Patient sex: M
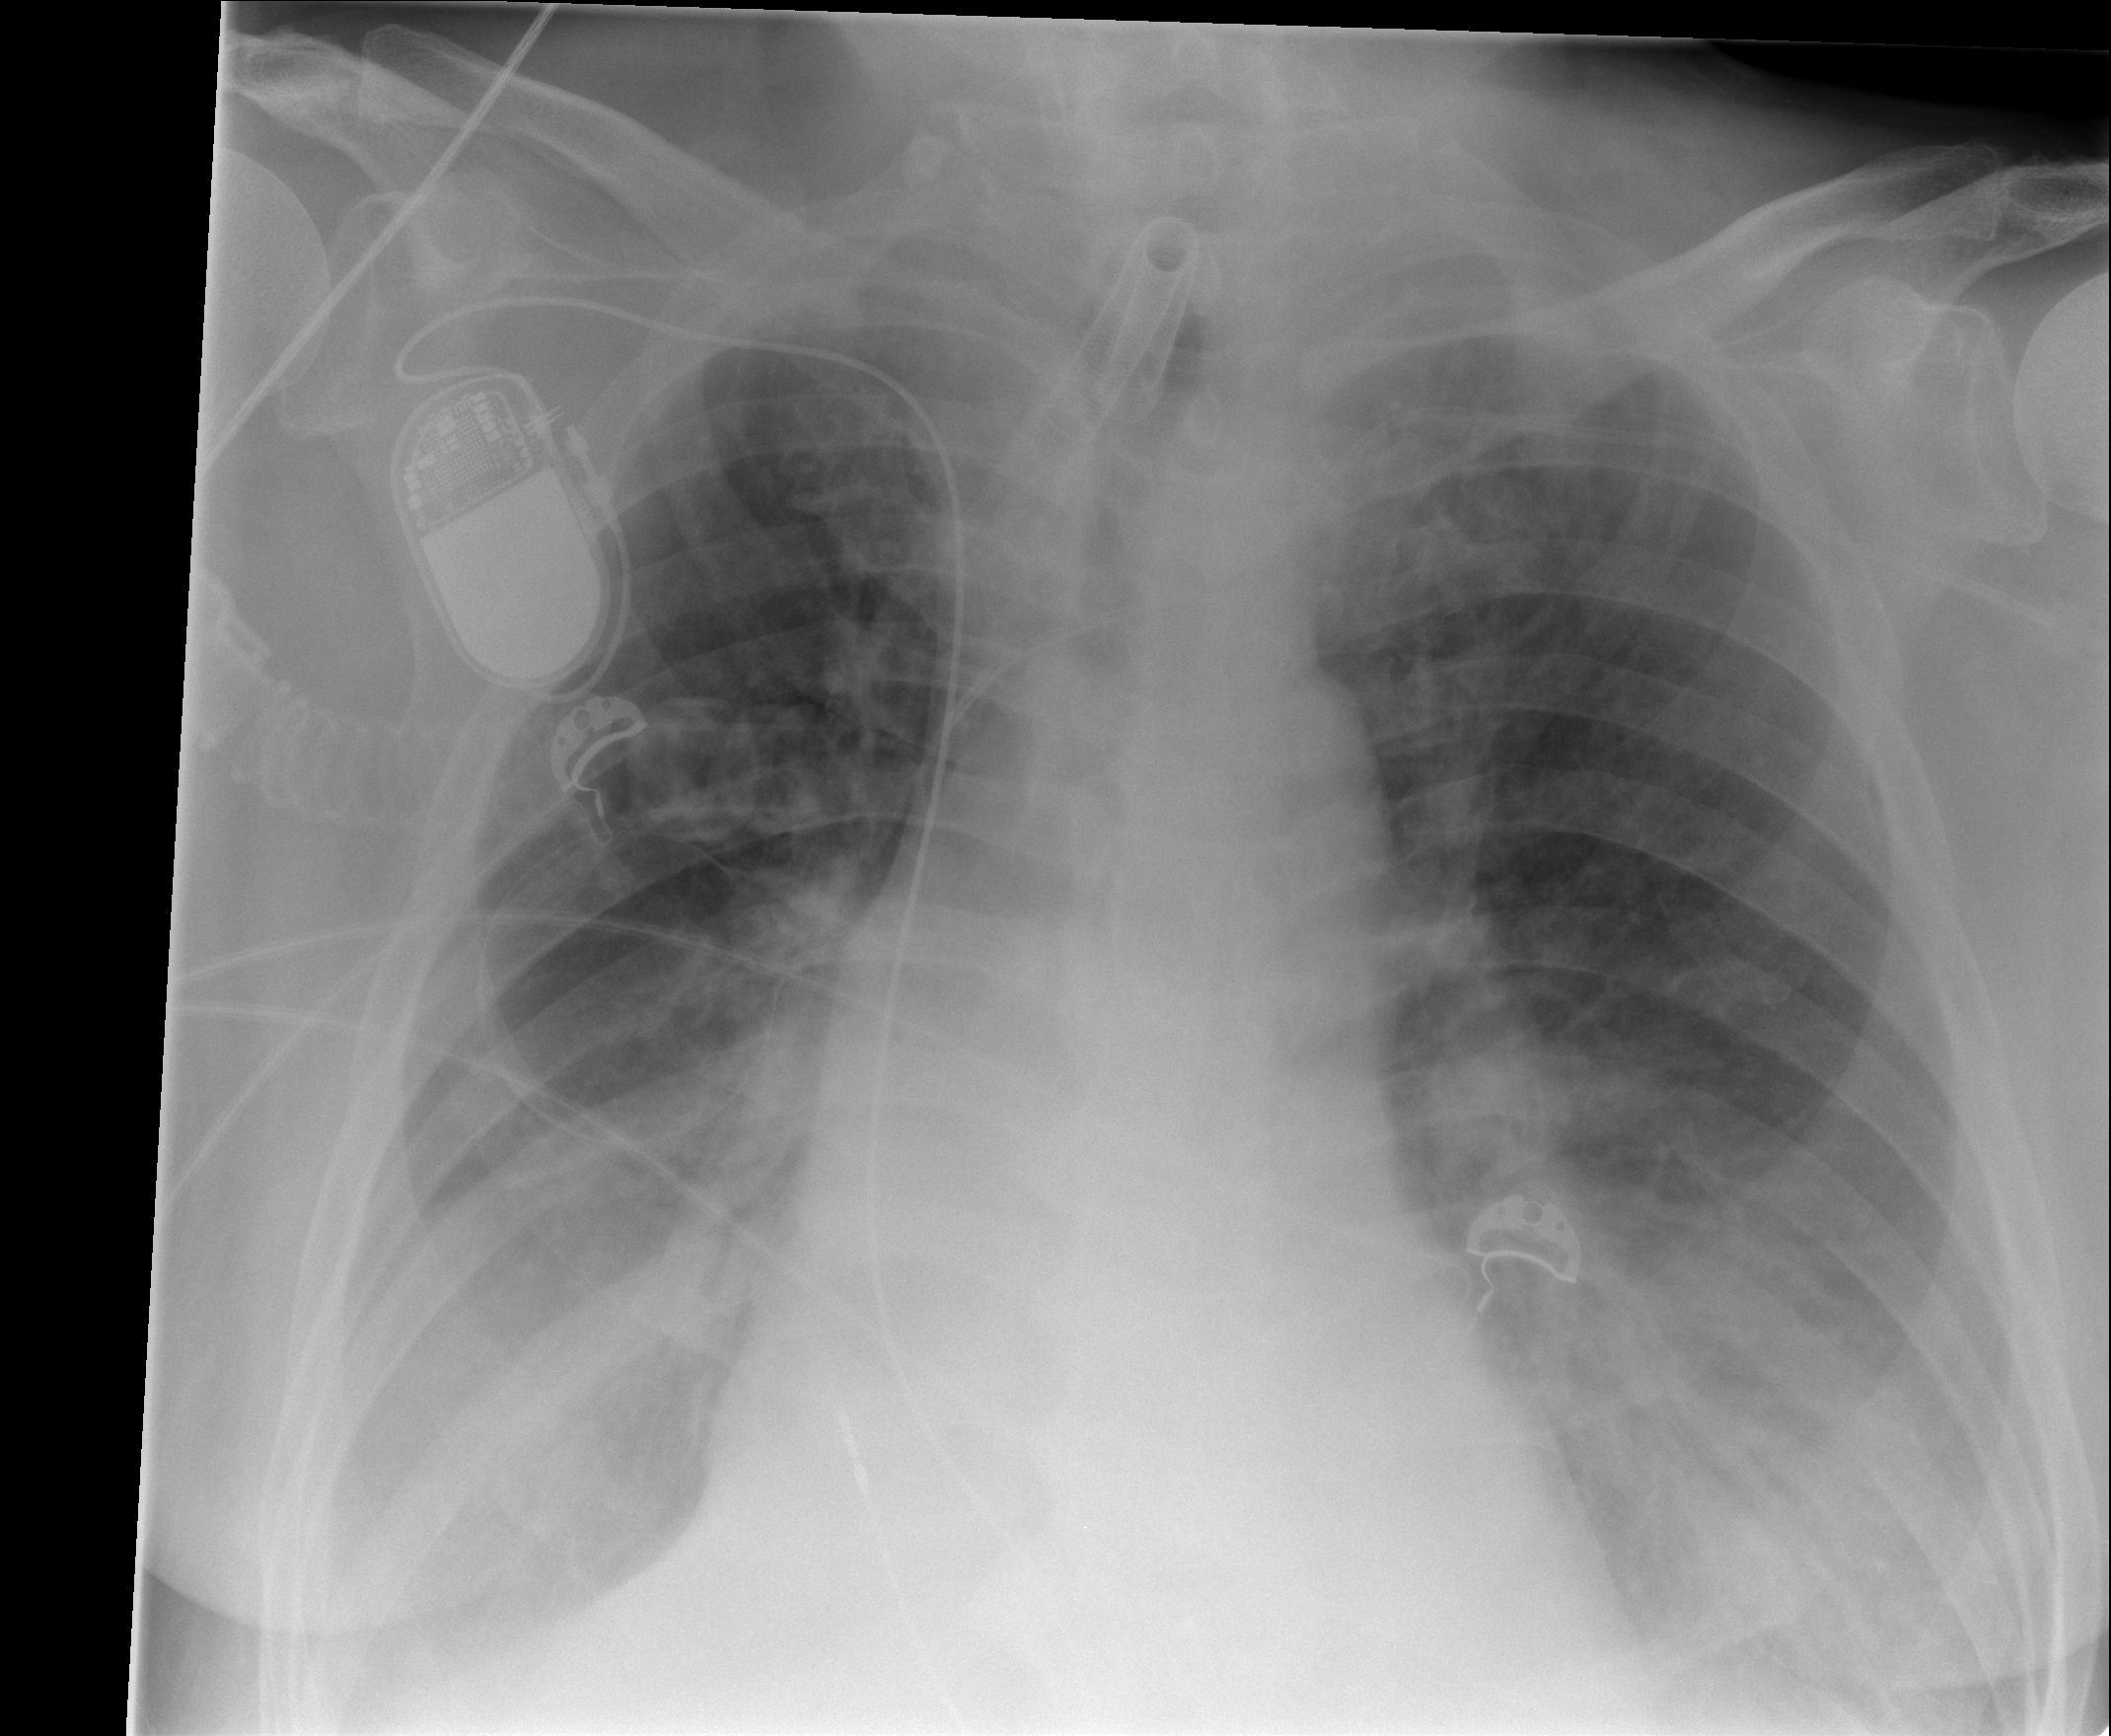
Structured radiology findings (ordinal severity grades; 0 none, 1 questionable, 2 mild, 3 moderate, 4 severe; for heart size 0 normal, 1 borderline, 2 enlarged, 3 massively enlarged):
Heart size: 1
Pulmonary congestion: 1
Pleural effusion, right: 2
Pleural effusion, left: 1
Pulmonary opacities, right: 0
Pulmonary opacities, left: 0
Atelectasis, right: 2
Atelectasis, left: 2